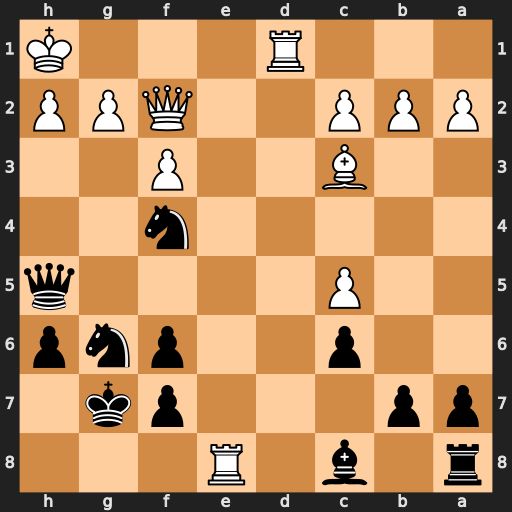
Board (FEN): r1b1R3/pp3pk1/2p2pnp/2P4q/5n2/2B2P2/PPP2QPP/3R3K
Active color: b
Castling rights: -
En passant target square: -
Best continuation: Bh3 Bxf6+ Kxf6